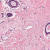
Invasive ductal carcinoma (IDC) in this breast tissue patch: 0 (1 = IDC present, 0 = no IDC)